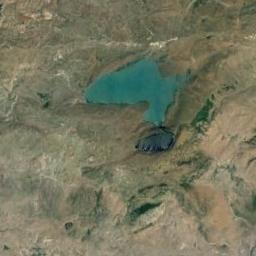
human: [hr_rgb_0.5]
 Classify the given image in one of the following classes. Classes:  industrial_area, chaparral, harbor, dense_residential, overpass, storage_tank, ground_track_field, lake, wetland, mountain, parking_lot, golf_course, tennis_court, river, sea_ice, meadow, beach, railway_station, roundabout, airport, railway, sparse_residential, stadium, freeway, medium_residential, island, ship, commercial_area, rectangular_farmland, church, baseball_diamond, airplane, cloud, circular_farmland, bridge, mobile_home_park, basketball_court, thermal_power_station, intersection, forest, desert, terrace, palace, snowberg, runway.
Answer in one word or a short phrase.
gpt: lake